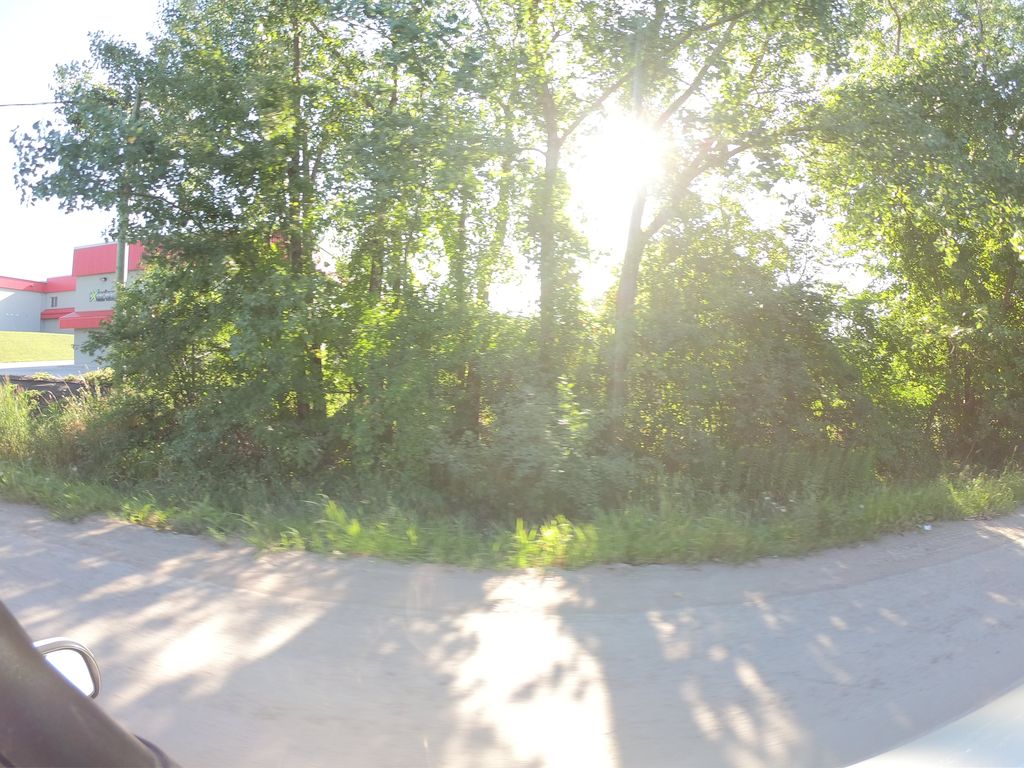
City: ottawa-gatineau